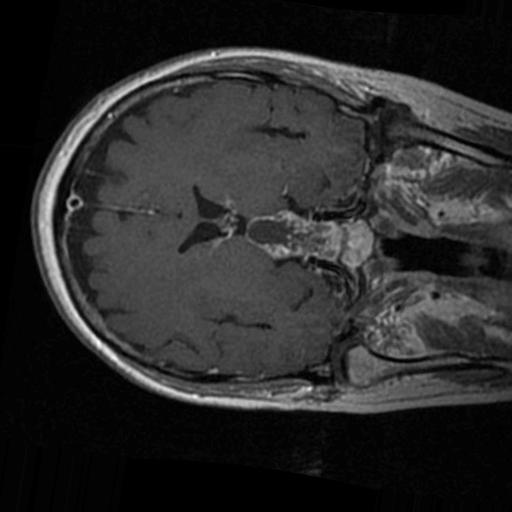
Label: brain_tumor